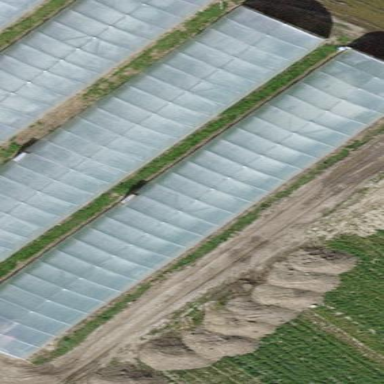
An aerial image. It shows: Greenhouse.